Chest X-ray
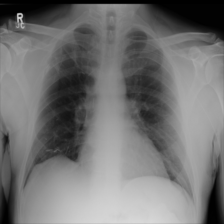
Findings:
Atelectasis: negative
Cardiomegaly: negative
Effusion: negative
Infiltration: negative
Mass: negative
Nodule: negative
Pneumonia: negative
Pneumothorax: negative
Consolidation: negative
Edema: negative
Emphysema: negative
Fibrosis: negative
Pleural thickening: negative
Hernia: negative